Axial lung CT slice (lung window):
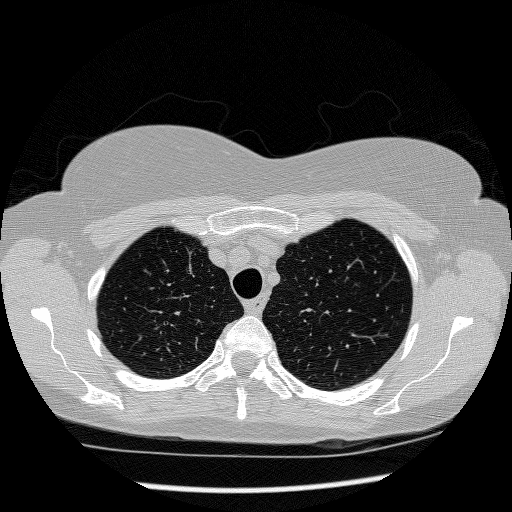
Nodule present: no